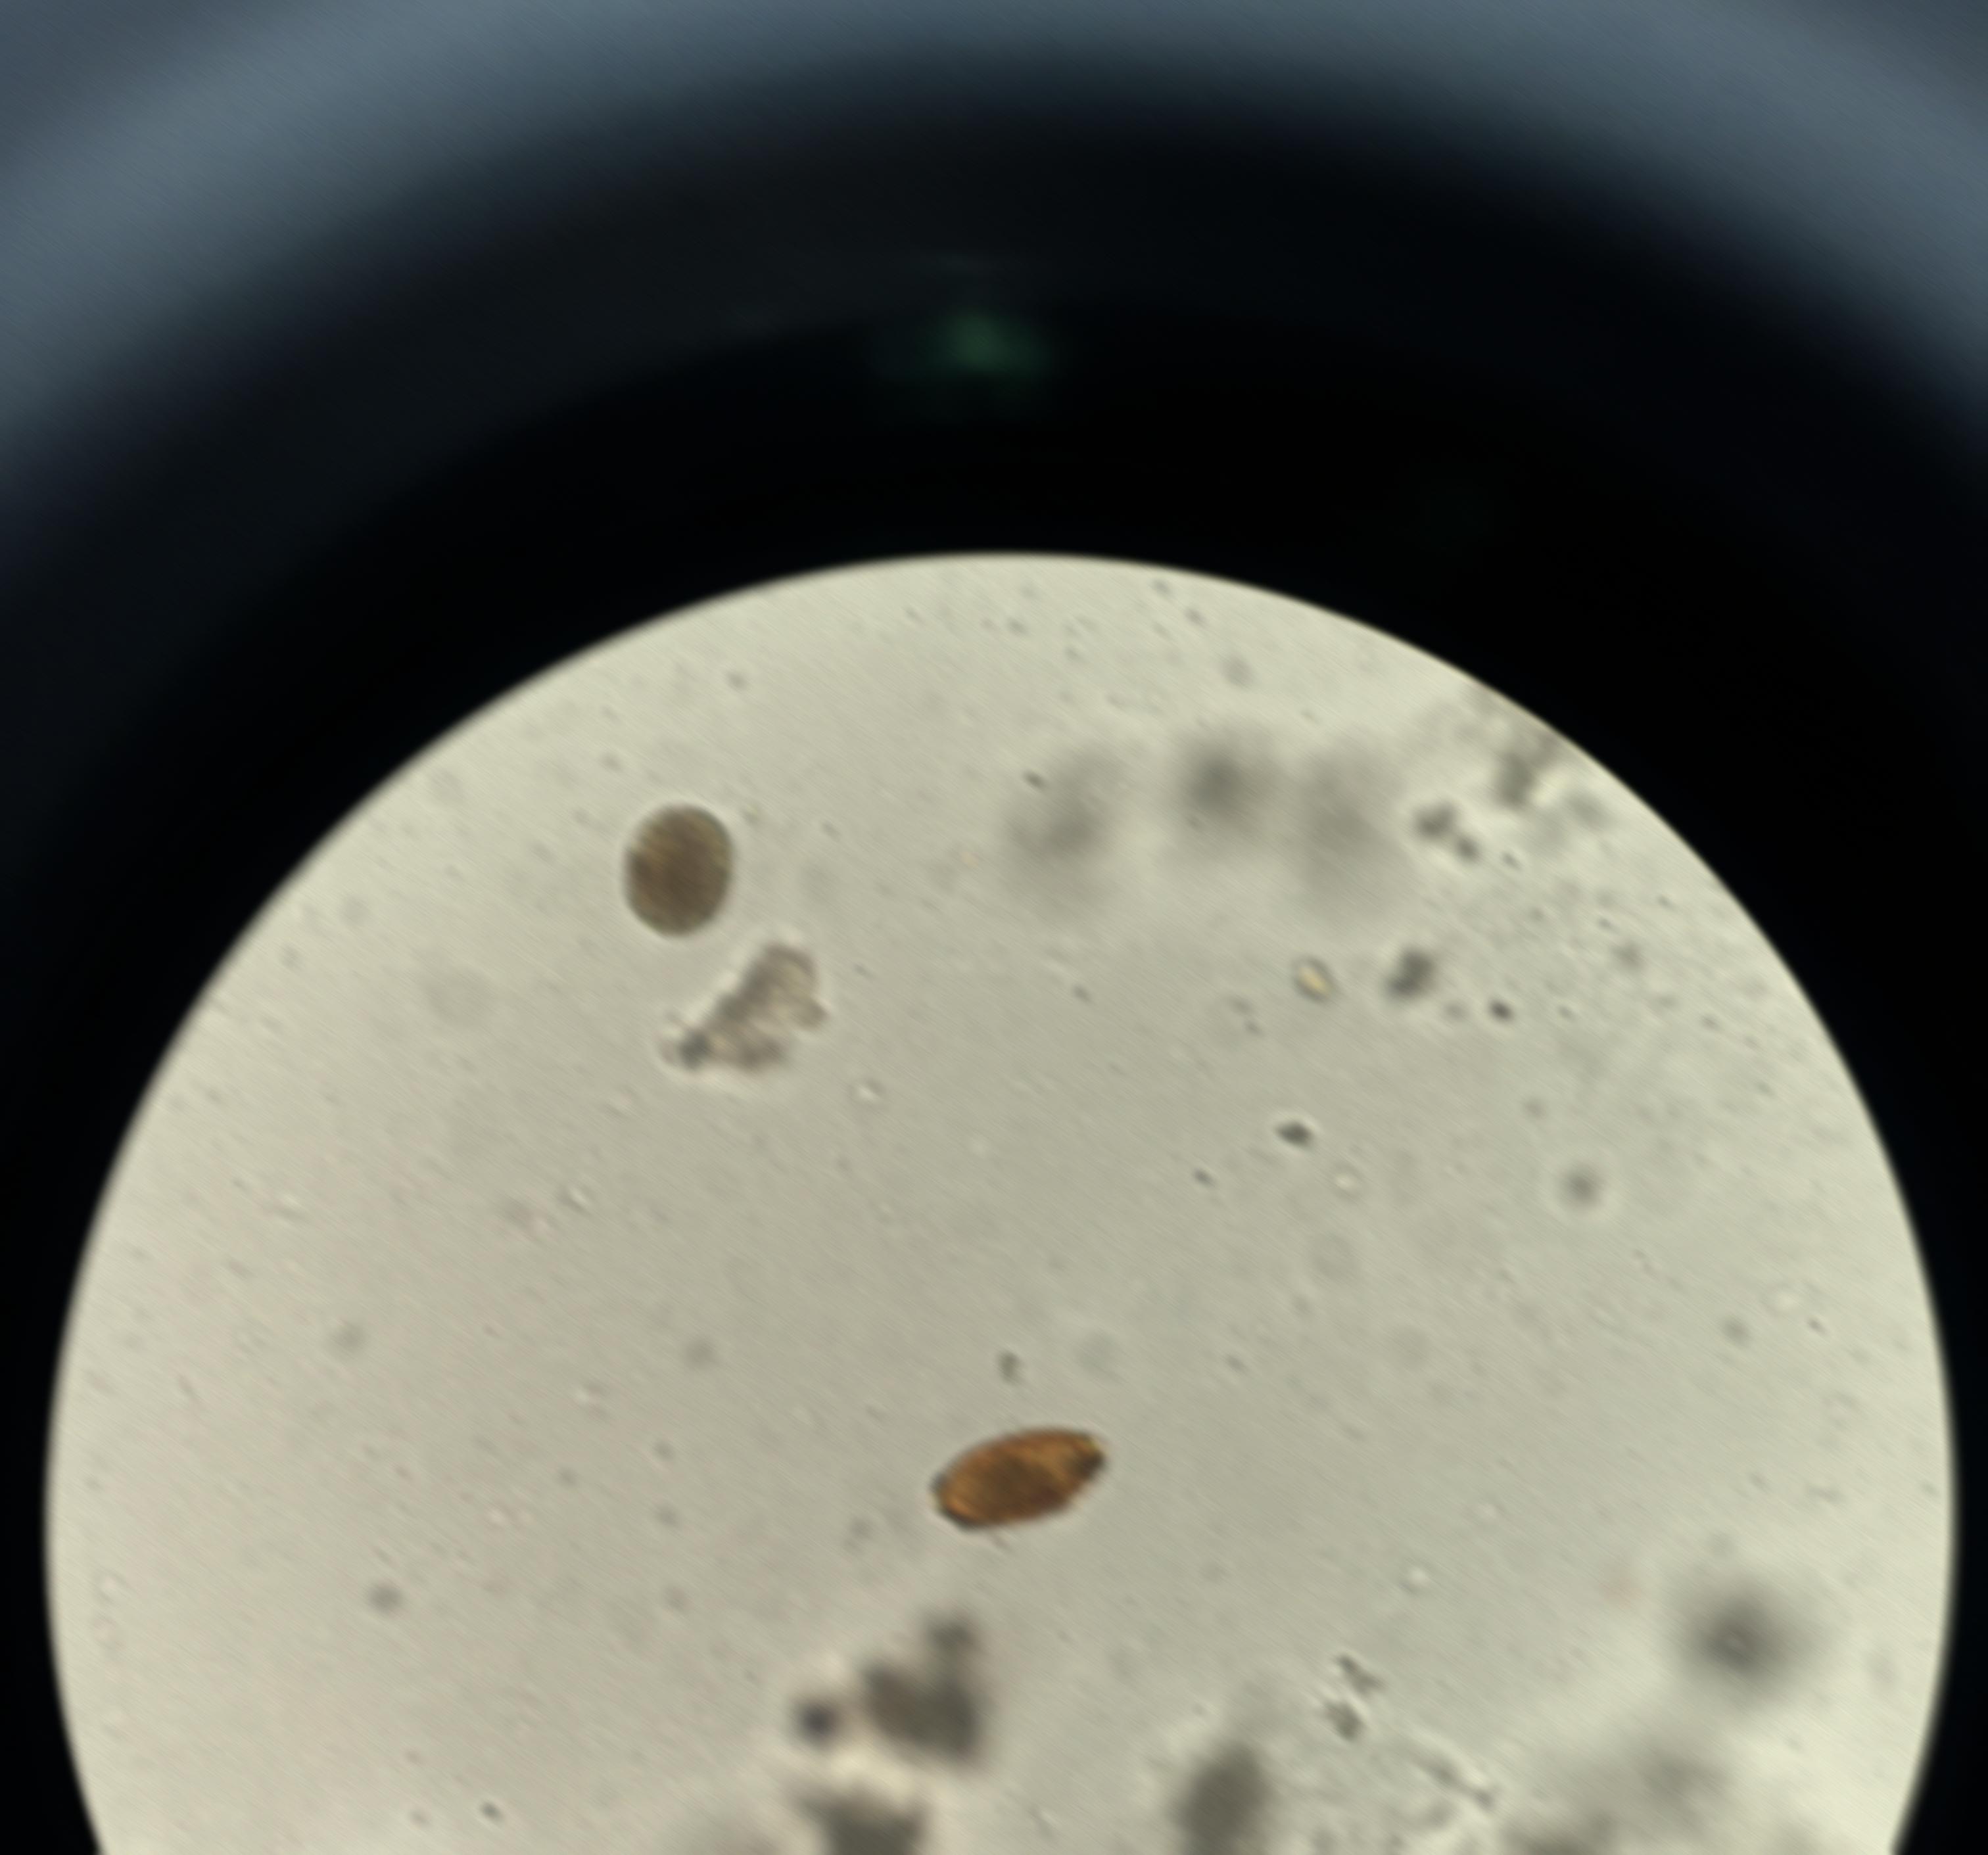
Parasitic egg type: Trichuris trichiura